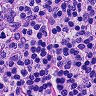
Metastatic tissue present: no